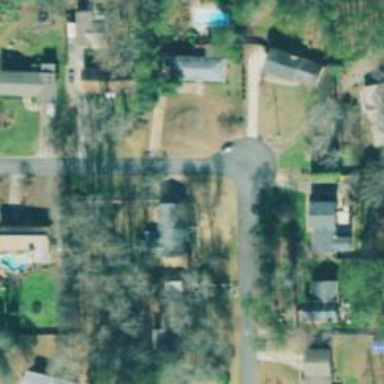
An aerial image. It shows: Smooth asphalt road in residential area.